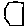
Label: hexagon